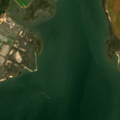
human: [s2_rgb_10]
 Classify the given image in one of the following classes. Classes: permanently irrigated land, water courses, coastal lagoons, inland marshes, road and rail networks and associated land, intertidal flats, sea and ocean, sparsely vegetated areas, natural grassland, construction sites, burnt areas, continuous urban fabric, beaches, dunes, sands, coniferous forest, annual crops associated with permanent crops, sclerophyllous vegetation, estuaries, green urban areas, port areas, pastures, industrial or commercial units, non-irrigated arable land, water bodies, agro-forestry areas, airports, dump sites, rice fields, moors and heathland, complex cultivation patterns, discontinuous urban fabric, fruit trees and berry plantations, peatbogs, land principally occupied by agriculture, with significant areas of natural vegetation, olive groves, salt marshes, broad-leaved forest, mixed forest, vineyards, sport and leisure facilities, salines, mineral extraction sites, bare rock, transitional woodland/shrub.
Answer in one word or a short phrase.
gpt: rice fields, salt marshes, salines, intertidal flats, estuaries